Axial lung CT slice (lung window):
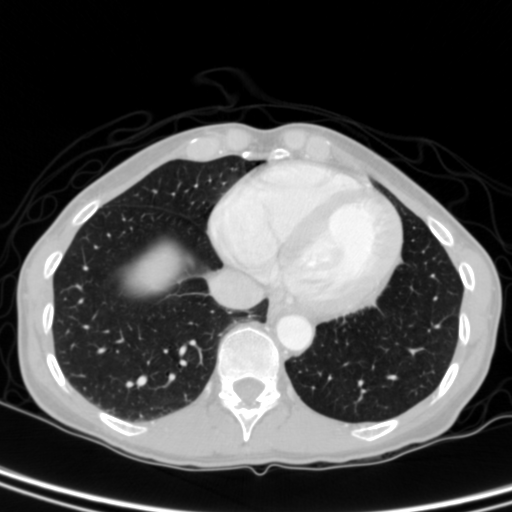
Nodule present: no